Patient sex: M
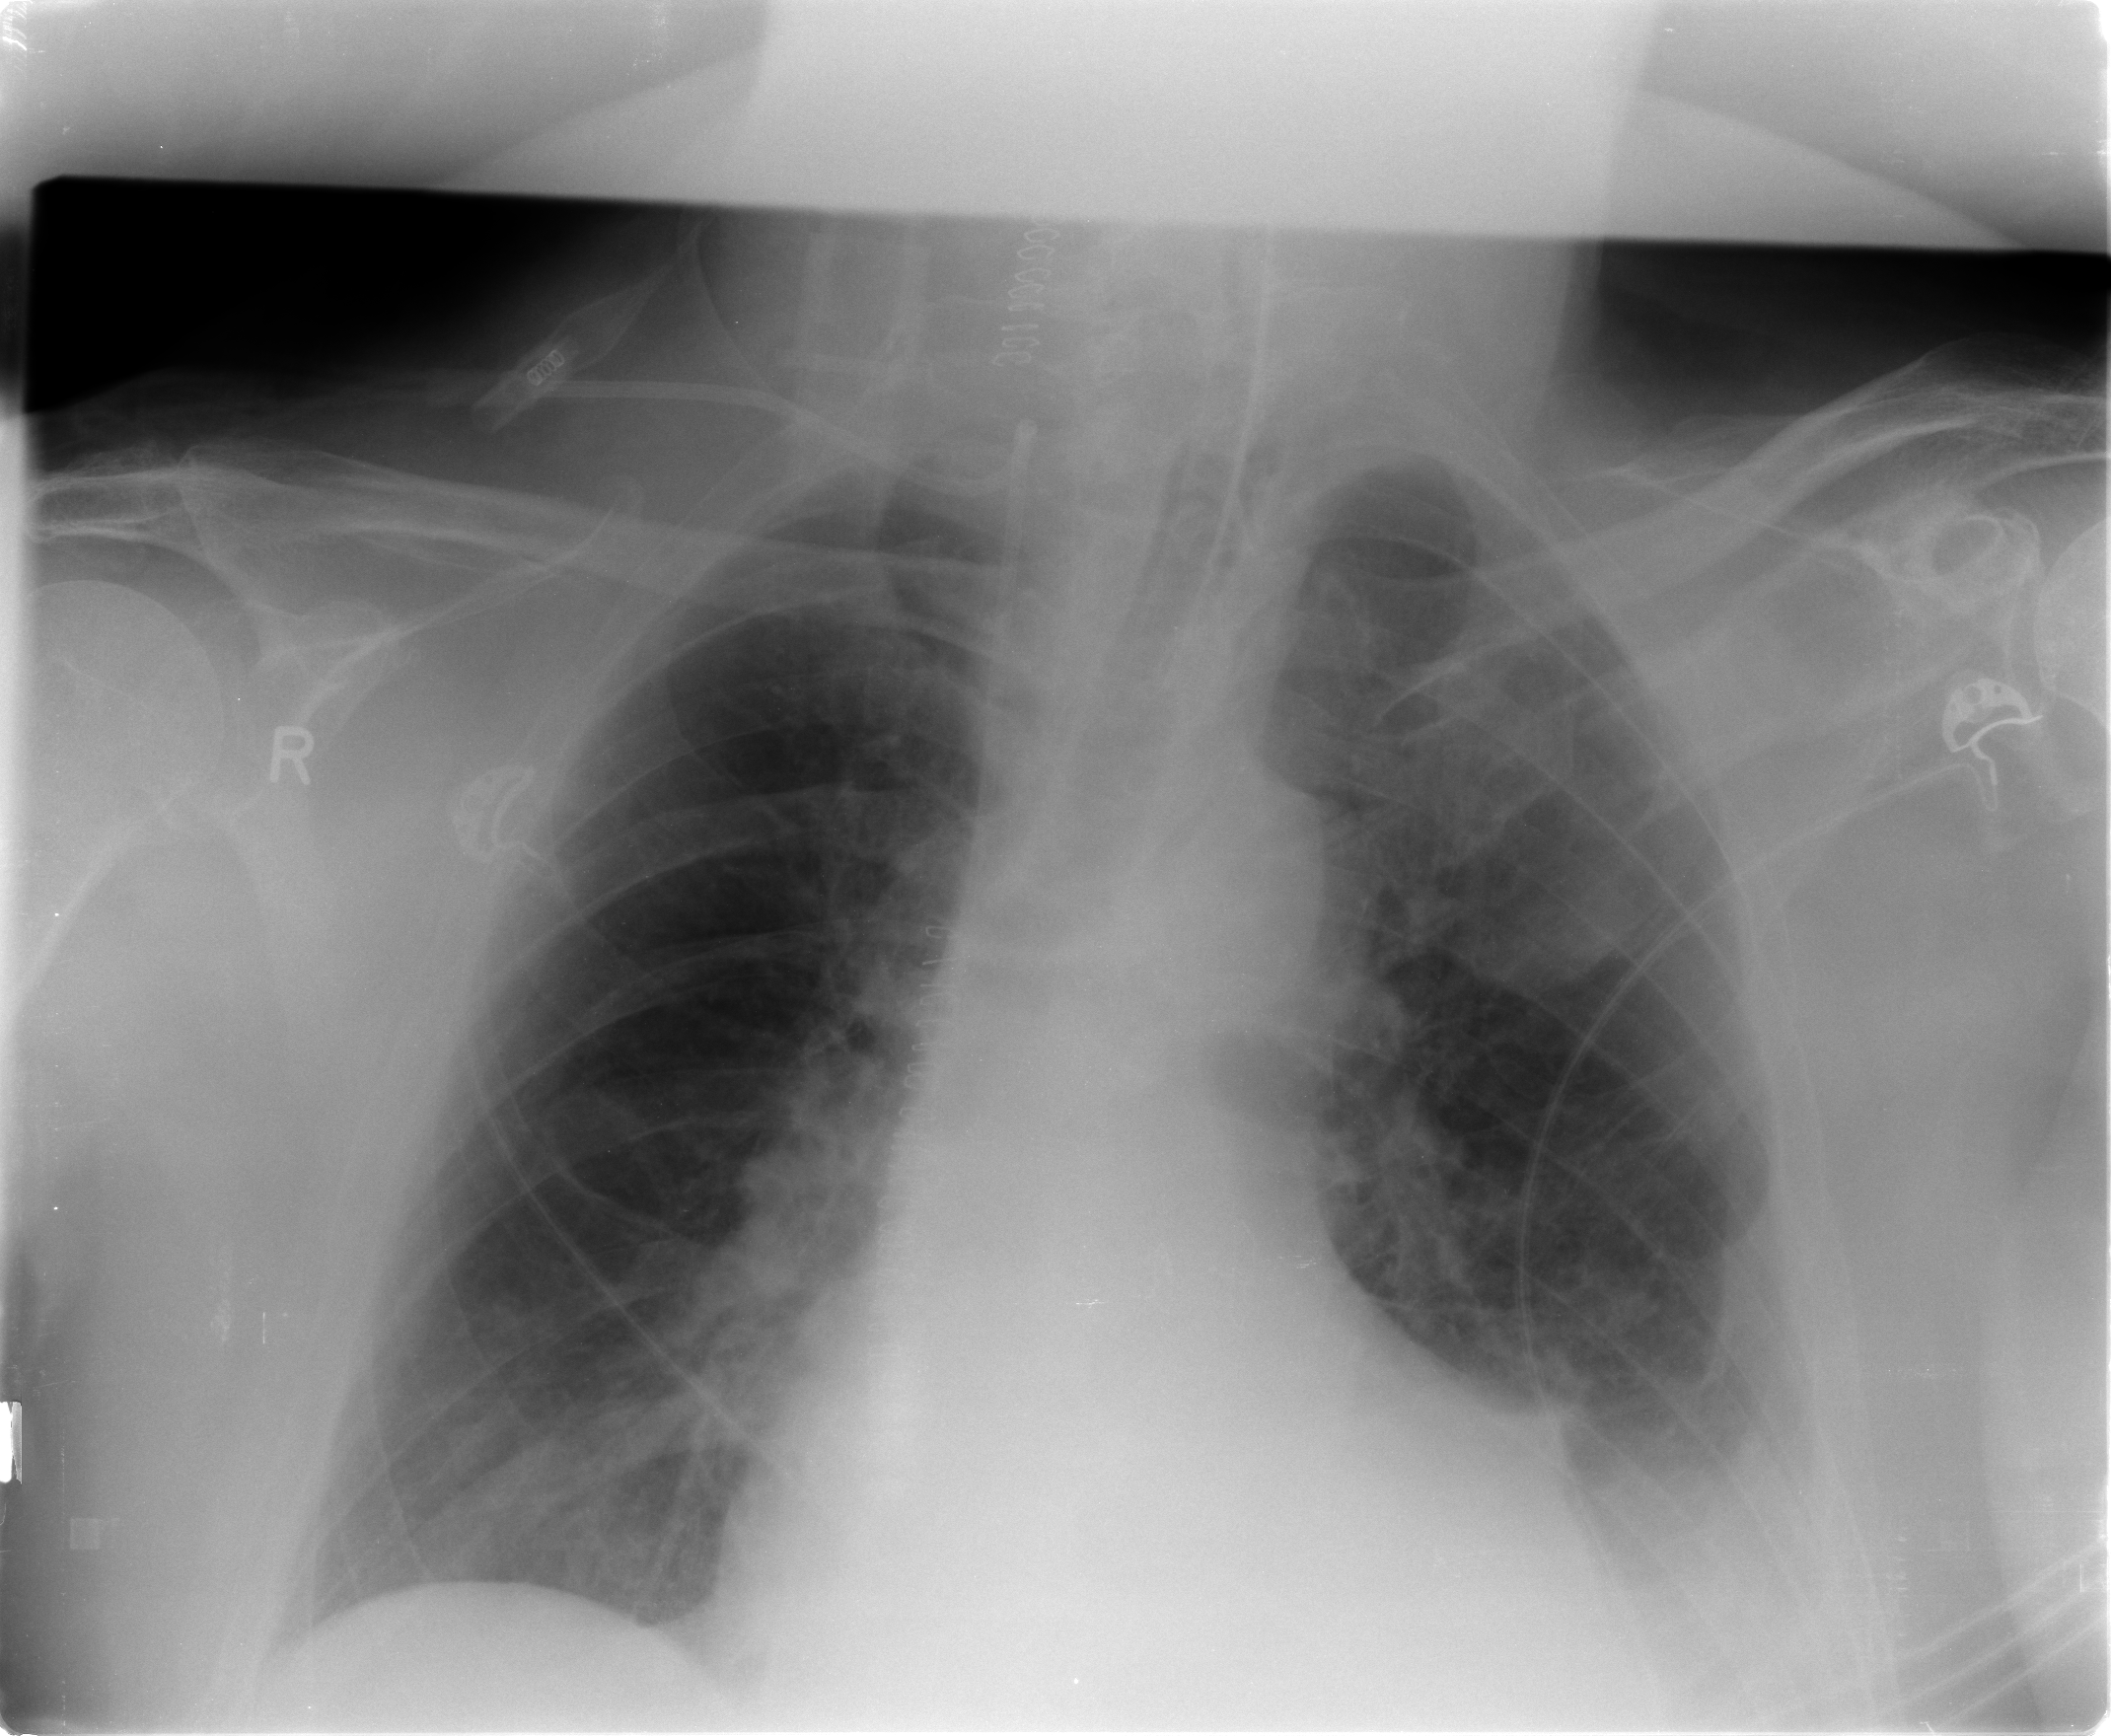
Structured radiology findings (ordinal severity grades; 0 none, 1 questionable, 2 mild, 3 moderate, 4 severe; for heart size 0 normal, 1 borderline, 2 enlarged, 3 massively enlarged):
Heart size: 0
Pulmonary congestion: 2
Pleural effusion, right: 0
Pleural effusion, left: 2
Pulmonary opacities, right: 0
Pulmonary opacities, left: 0
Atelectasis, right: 1
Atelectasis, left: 2